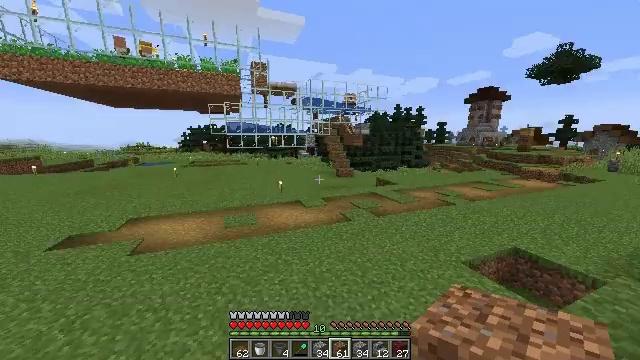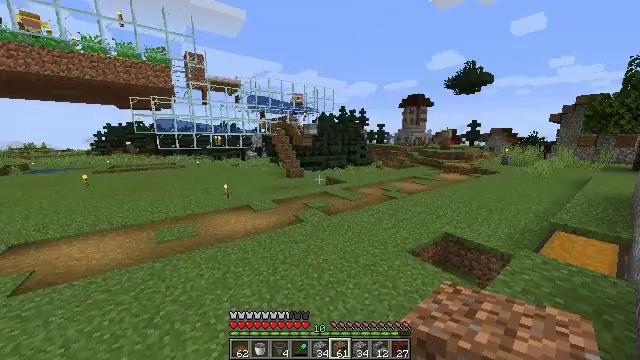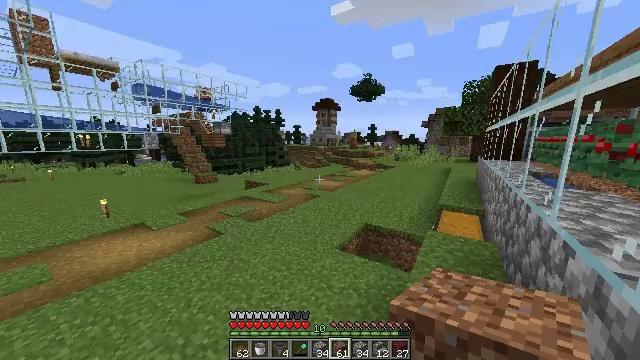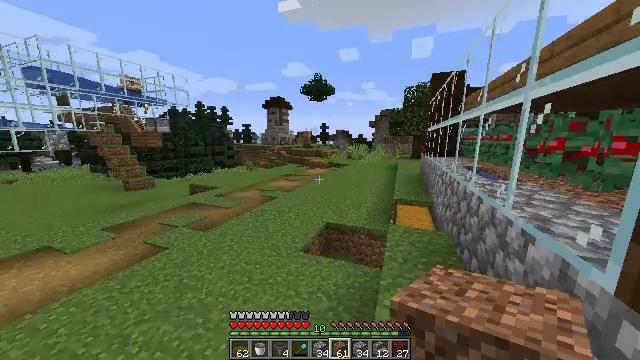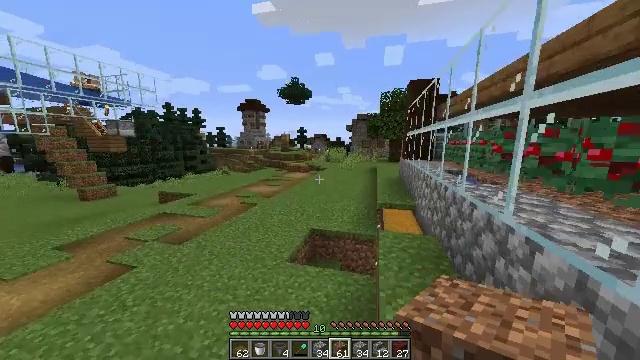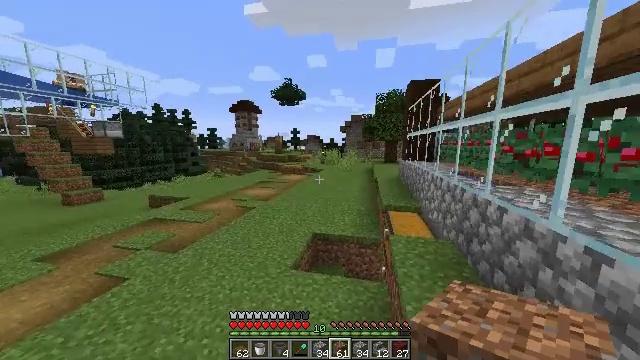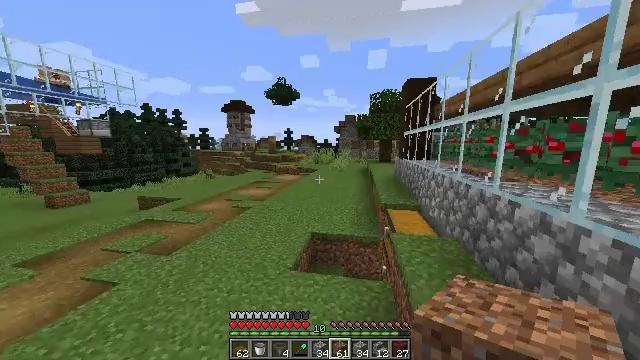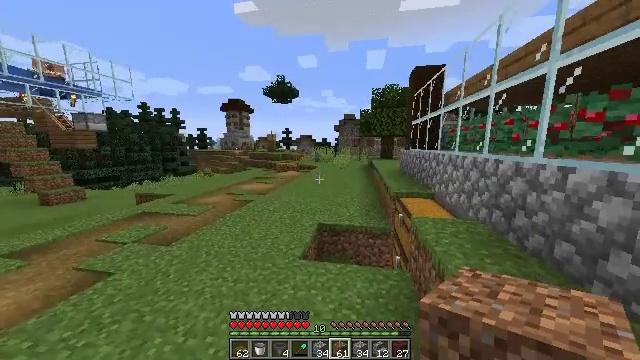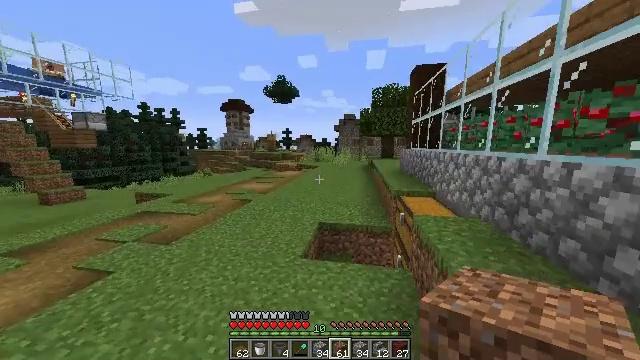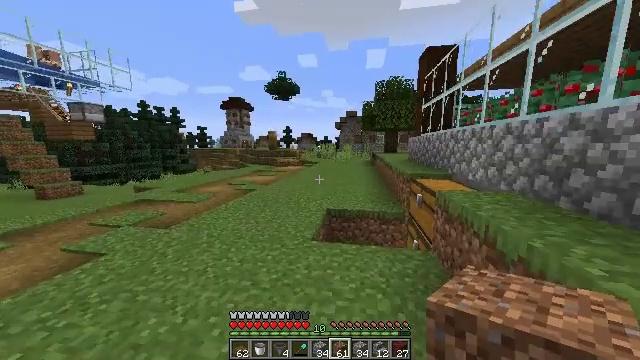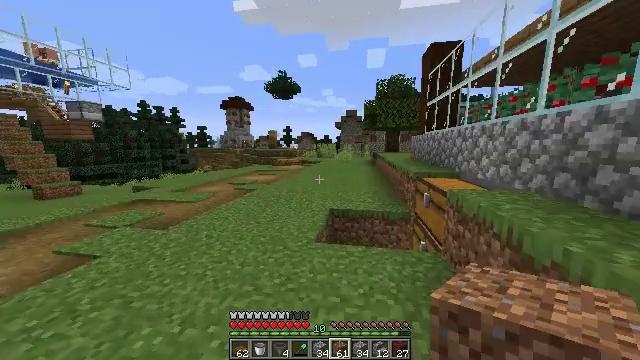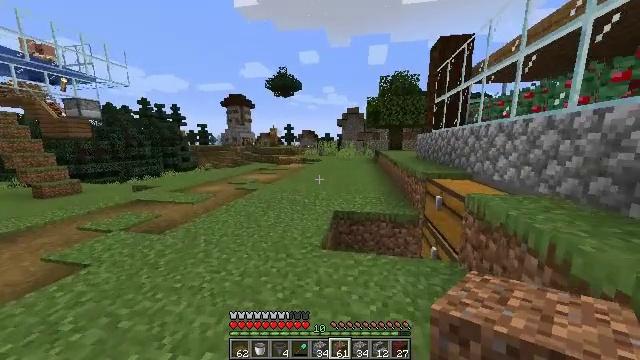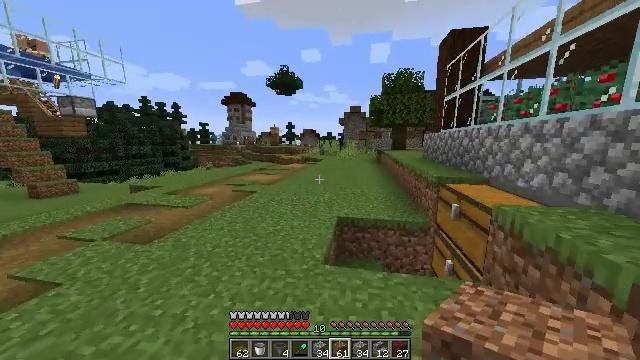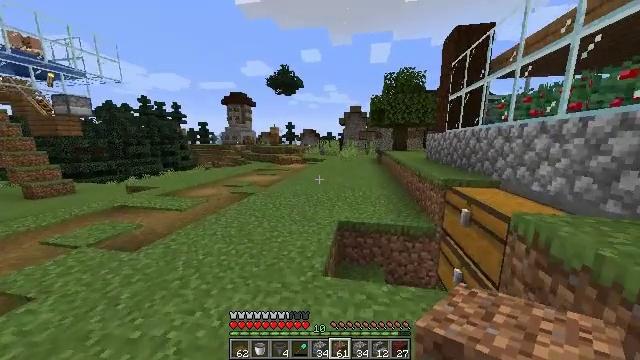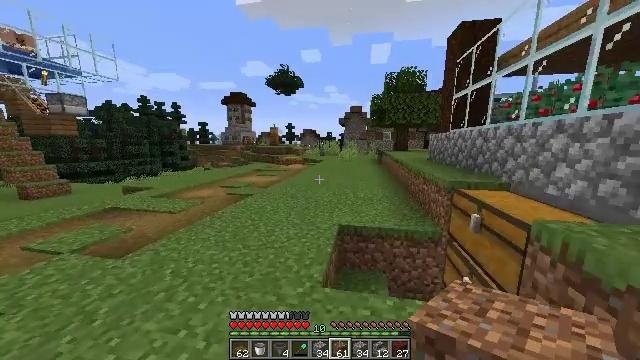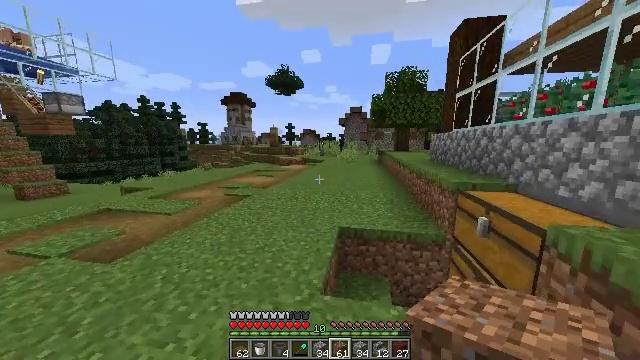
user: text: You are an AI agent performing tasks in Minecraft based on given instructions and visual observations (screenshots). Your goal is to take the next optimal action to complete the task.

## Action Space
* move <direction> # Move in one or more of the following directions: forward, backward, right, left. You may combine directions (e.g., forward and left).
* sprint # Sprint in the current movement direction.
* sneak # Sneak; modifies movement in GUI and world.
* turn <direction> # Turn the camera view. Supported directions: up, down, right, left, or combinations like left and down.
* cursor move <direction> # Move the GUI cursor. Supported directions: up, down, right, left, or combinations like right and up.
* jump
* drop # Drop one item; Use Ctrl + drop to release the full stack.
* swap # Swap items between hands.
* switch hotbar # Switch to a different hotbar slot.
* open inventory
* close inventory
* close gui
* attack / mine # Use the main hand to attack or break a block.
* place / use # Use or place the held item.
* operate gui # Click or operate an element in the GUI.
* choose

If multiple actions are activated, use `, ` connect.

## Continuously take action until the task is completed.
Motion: motion action
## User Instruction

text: Use cobblestones to craft a cobblestone wall.
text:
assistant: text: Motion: move forward, turn right
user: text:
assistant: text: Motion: move forward and move left, turn right
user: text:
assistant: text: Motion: move forward and move left, turn right
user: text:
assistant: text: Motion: move forward and move left, turn right and up
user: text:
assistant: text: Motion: move forward and move left, turn right
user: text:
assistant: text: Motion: move forward and move left, turn right
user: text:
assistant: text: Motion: move forward
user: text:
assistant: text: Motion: move forward
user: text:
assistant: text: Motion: move forward
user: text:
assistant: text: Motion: move forward, sprint
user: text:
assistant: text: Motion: move forward, sprint
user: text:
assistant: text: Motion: move forward, sprint
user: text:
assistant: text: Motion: move forward
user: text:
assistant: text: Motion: move forward
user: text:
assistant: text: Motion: move forward
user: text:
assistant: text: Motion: move forward
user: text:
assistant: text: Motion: move forward
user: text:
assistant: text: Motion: move forward
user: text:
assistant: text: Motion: move forward
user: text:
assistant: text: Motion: move forward and move left
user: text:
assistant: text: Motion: move forward and move left
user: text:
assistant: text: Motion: move forward and move left, turn right
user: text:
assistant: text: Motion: move forward and move left, turn right
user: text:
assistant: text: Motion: move forward and move left, turn right and up
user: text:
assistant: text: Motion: move forward and move left, turn right and up
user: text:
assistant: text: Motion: move forward and move left, turn right and up
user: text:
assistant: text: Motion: move forward and move left, turn right and up
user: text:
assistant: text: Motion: move forward and move left, turn right and up
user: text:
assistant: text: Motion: move forward and move left, turn right and up
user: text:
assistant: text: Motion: move forward and move left, turn right